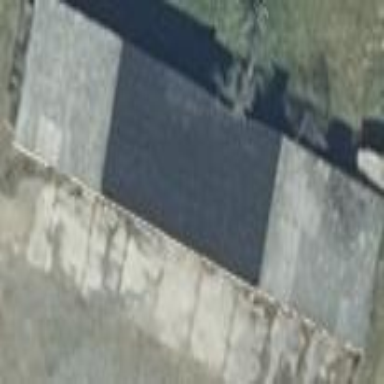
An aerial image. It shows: Building with flat grey roof.